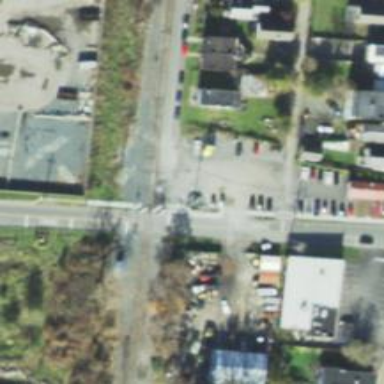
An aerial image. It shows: Railway crossing.